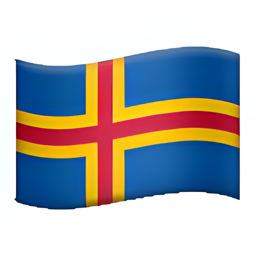
Name: flag for aland islands
Emoji: 🇦🇽
Group: Flags
Sub-group: country-flag